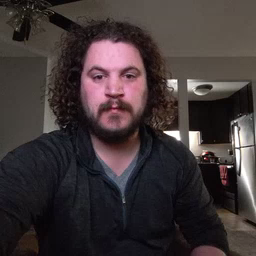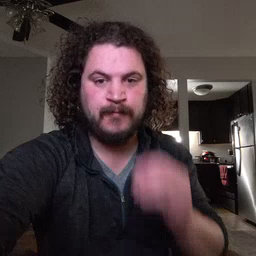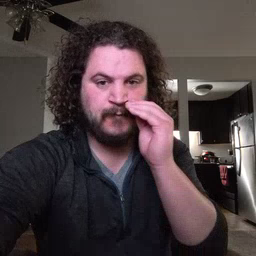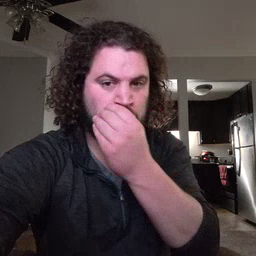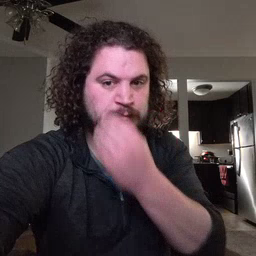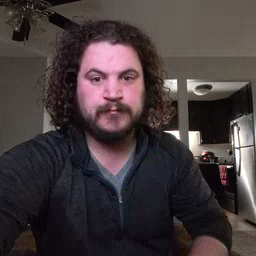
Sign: flower